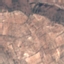
Land use / land cover: PermanentCrop